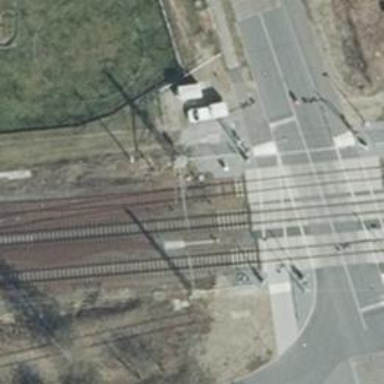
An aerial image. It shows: Railway signal.